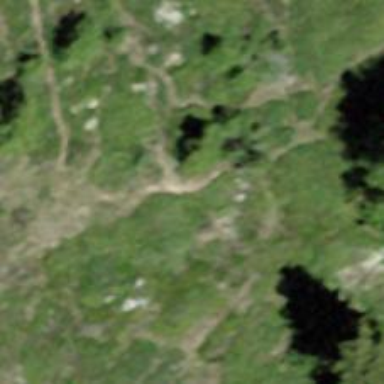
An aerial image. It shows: Path.